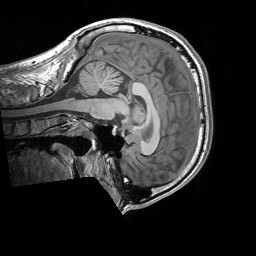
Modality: T1w
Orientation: sagittal
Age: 25
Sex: male
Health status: healthy
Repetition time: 1.9 s
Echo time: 0.00252 s